Interaction volume radius: 5 \u00c5
Interaction volume height: 20 \u00c5
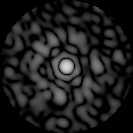
Disorder parameter: 0.835